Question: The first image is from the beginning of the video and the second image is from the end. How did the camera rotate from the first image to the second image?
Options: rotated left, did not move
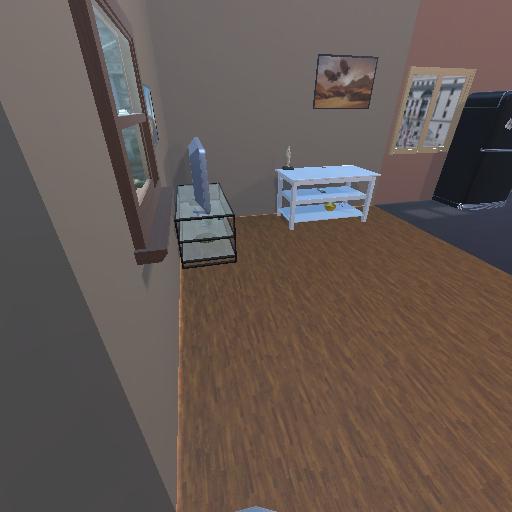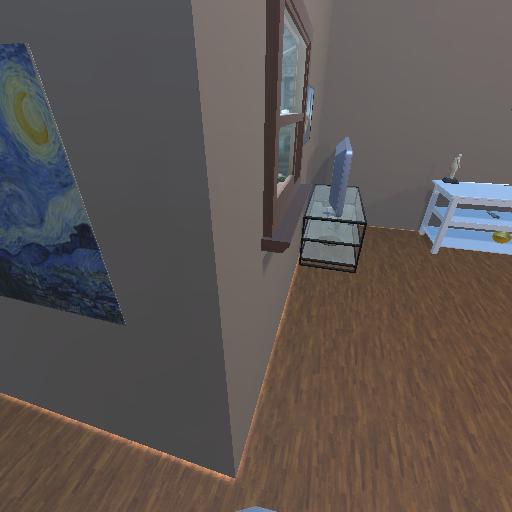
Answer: rotated left